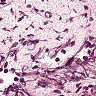
Metastatic tissue present: no